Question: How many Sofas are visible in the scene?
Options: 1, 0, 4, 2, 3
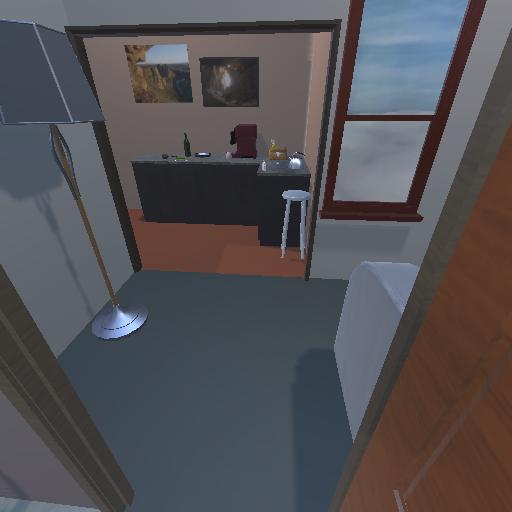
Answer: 1